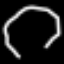
Label: octagon